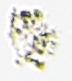
Label: Detritus